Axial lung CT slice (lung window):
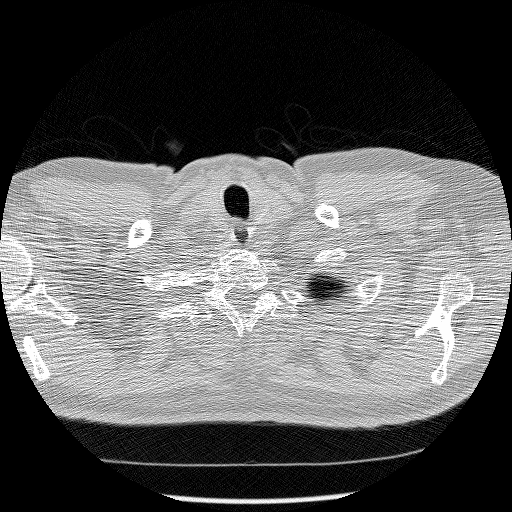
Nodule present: no